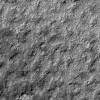
Atmospheric dust classification: not_dusty